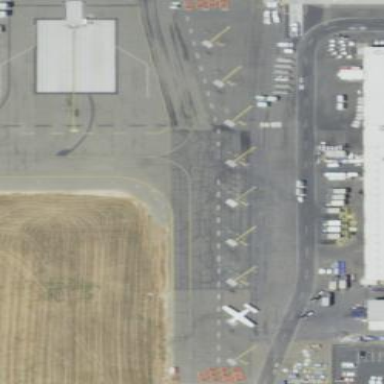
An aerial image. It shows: Apron at the airport.